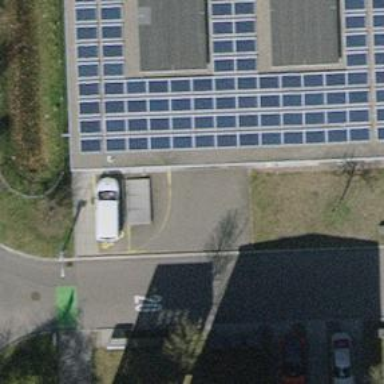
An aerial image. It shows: Parking entrance.